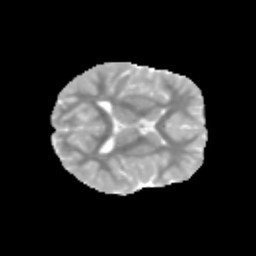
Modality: MD
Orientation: axial
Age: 9
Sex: female
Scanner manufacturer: siemens
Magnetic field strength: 3 T
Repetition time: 3.8 s
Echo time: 0.07 s